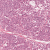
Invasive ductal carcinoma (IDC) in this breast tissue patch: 0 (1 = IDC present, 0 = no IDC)